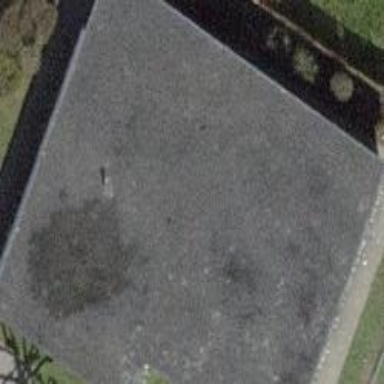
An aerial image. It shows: School building.